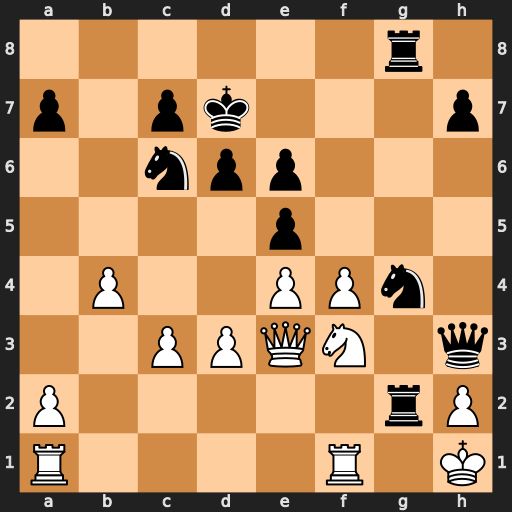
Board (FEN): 6r1/p1pk3p/2npp3/4p3/1P2PPn1/2PPQN1q/P5rP/R4R1K
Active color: w
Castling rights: -
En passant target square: -
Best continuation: Nxe5+ dxe5 Qxh3